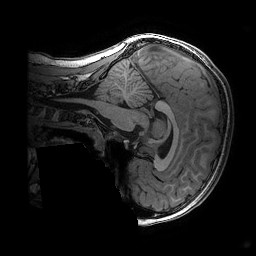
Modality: T1w
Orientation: sagittal
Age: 11
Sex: female
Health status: ill
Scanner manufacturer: ge
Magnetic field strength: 3 T
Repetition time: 0.007664 s
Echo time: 0.00342 s